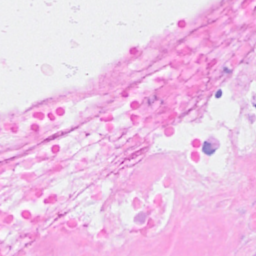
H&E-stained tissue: Breast